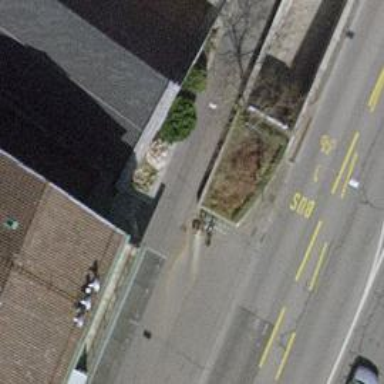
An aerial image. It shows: Parking entrance.